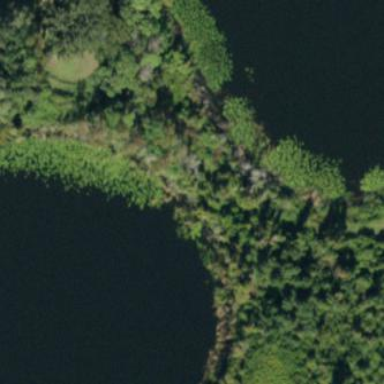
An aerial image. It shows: Marshy wetland area.